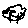
Label: tree